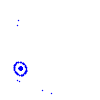
Particle: pion